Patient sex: M
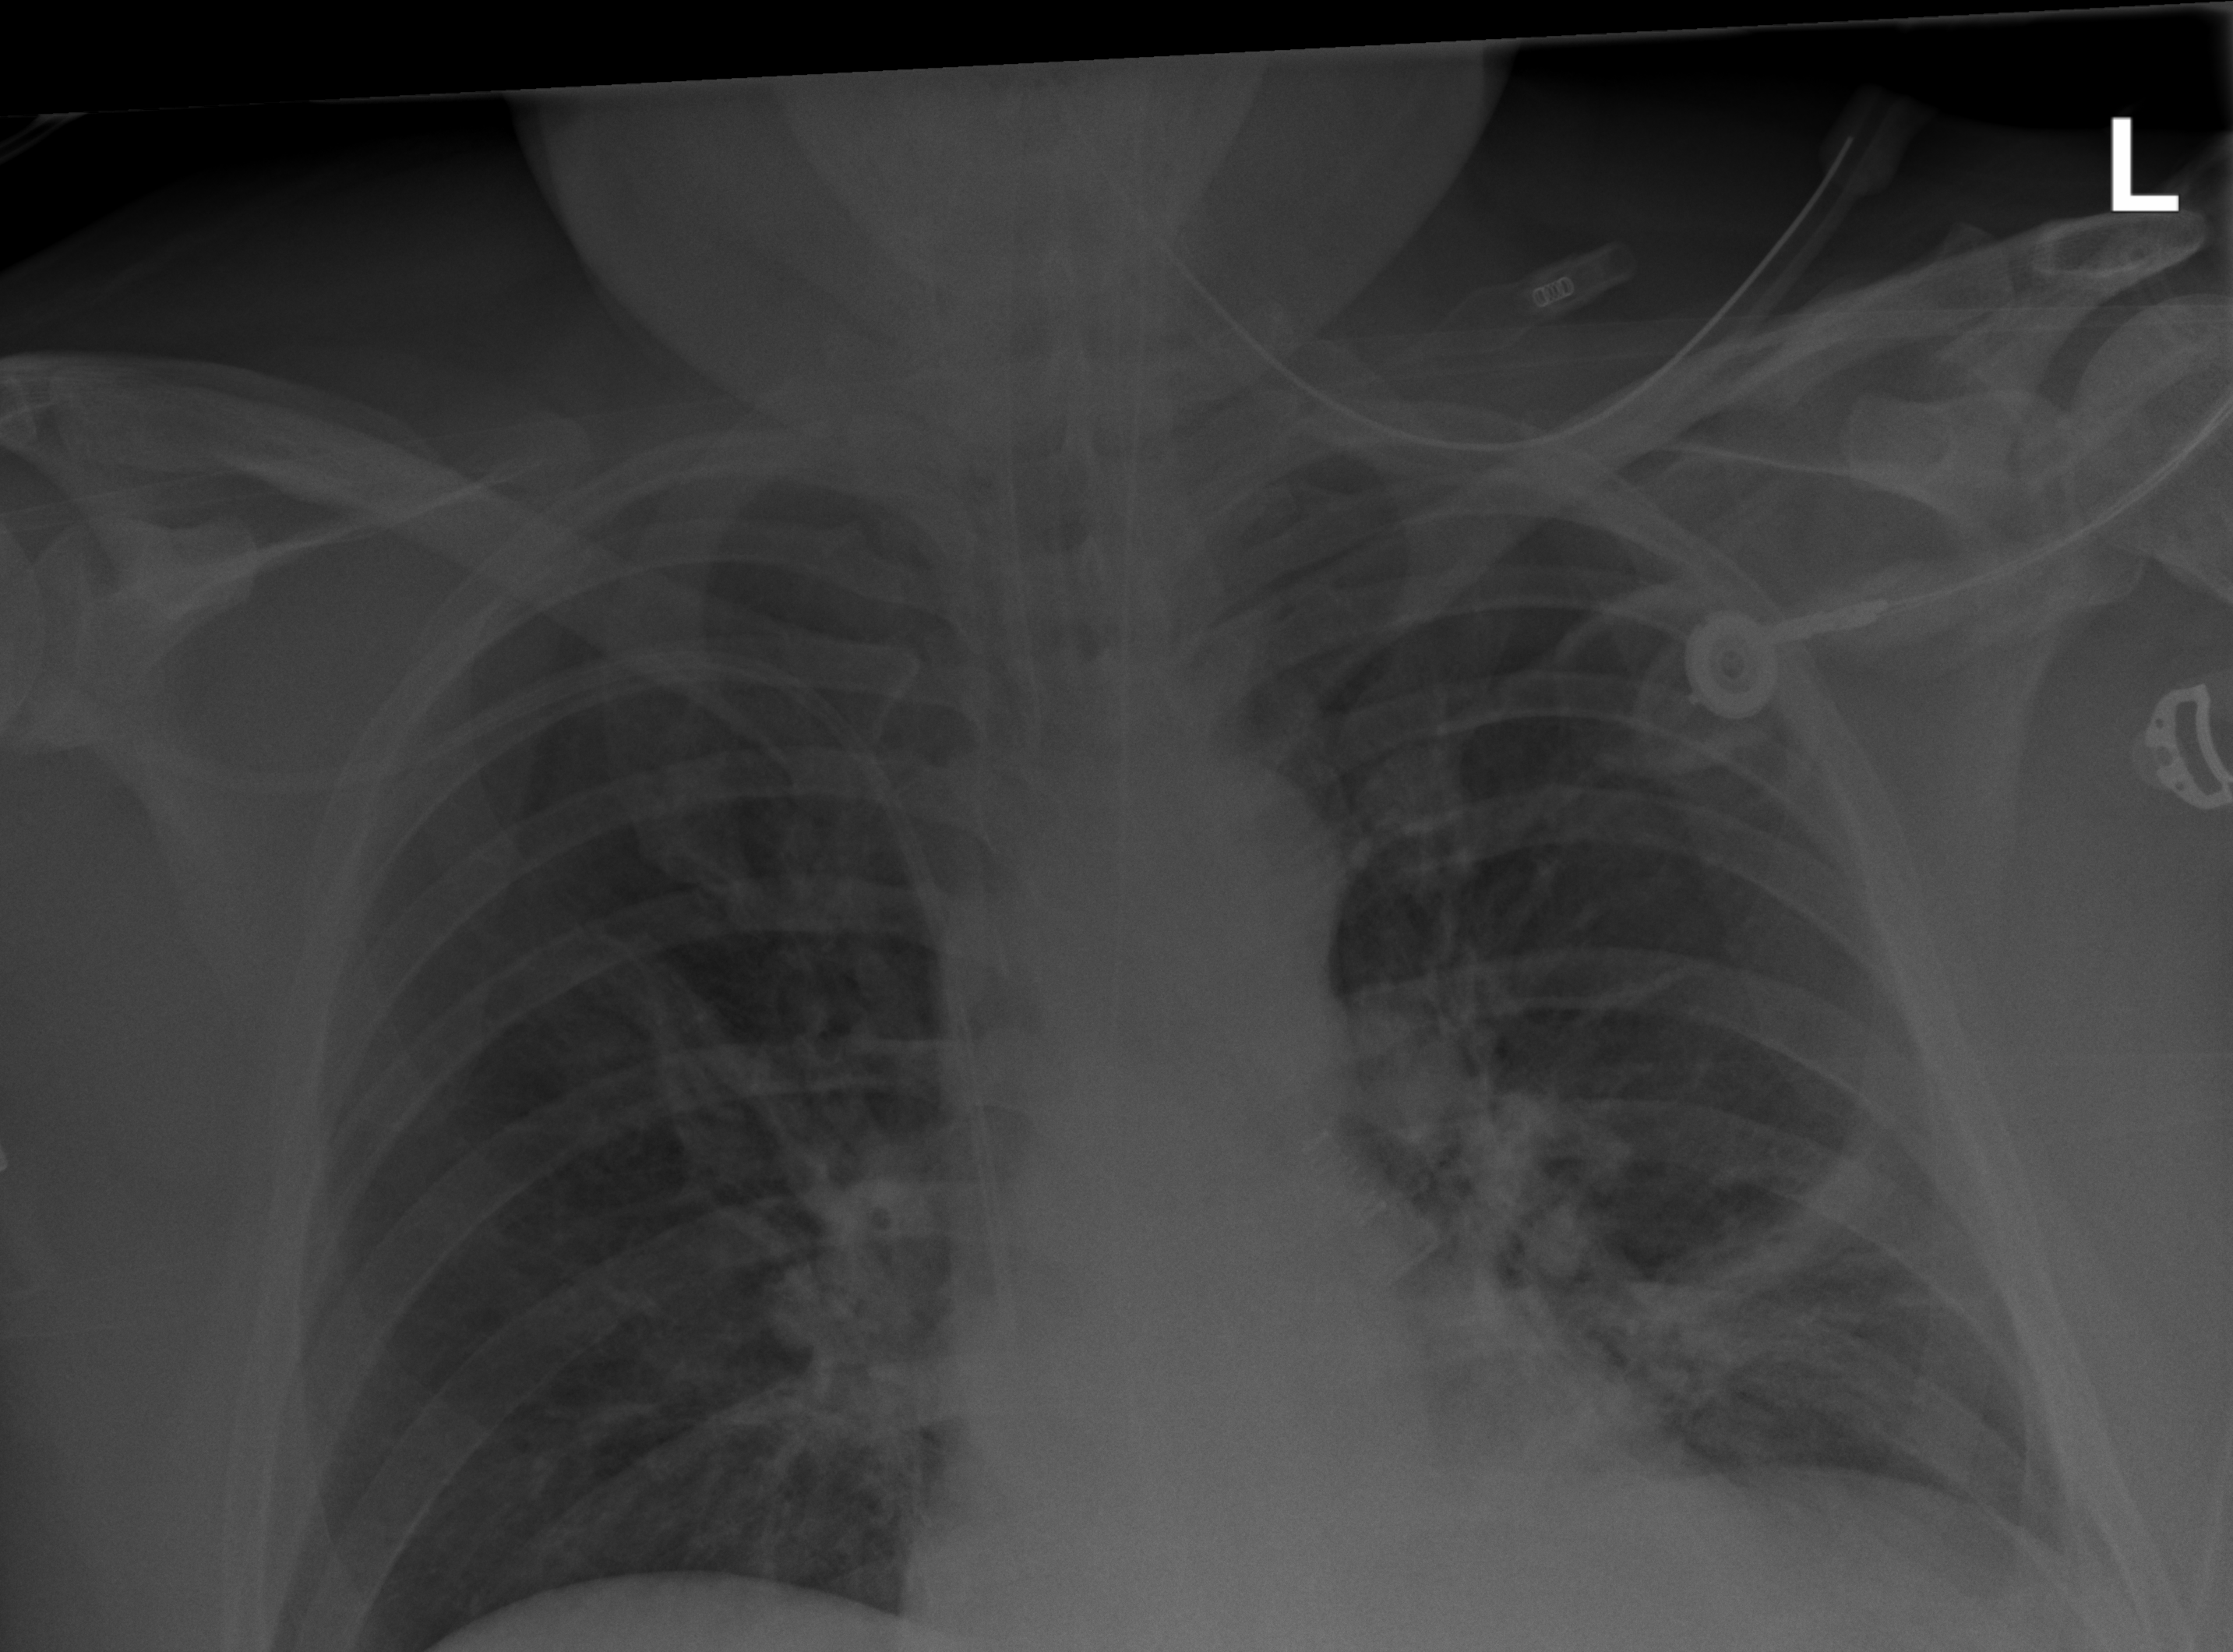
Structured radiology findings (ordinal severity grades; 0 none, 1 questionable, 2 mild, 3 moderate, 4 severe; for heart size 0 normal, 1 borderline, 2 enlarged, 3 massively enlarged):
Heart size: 0
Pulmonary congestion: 0
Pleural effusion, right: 0
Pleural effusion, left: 0
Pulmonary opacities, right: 0
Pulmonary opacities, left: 1
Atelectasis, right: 0
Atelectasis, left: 2